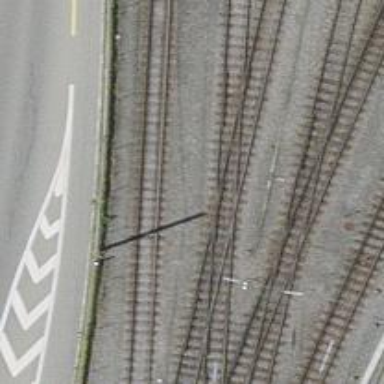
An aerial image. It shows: Narrow-gauge railway track electrified by contact line.